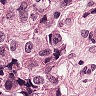
Metastatic tissue present: yes